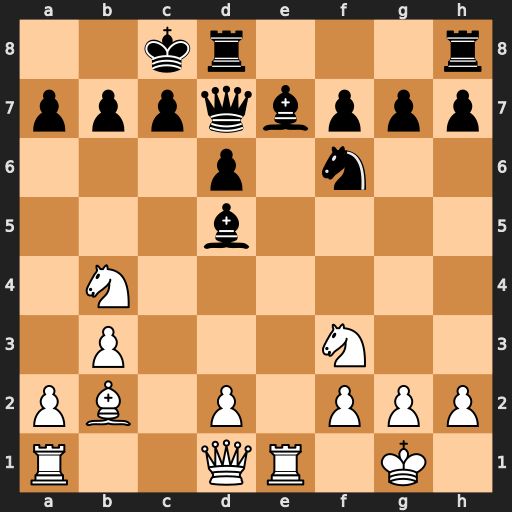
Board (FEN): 2kr3r/pppqbppp/3p1n2/3b4/1N6/1P3N2/PB1P1PPP/R2QR1K1
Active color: w
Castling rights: -
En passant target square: -
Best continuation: Rxe7 Qxe7 Bxf6 Qxf6 Nxd5